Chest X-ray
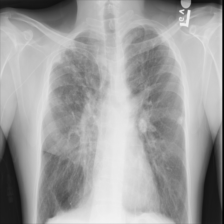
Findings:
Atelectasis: negative
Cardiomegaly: negative
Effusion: negative
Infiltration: negative
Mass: negative
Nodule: negative
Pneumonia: negative
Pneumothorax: negative
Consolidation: negative
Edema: negative
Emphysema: negative
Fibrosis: negative
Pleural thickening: negative
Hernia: negative